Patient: sex M, age 22
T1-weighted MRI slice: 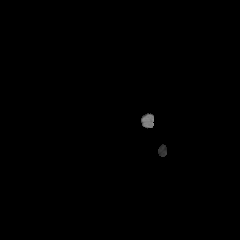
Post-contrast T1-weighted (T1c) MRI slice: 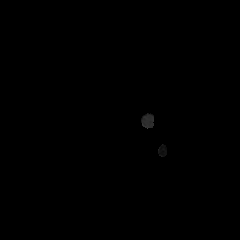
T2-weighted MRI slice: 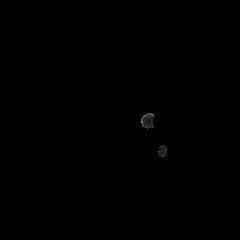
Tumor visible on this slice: no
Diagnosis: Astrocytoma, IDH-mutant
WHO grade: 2